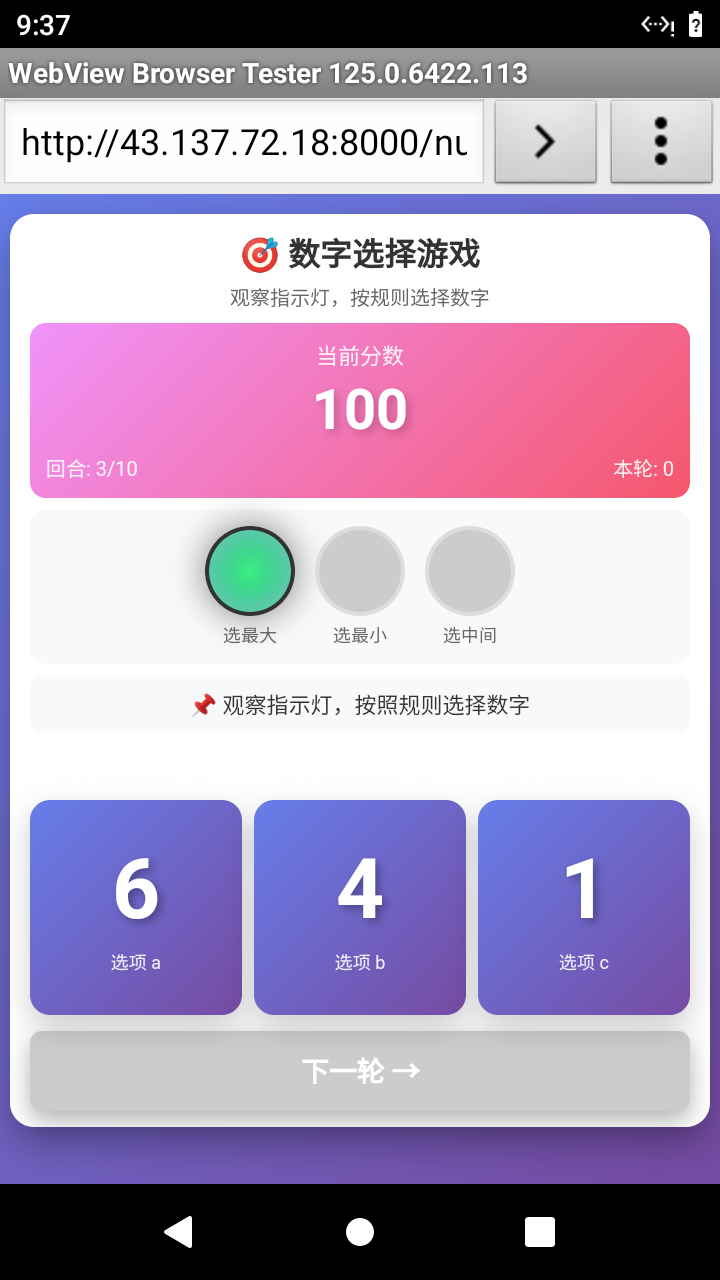

Select the correct number based on the traffic light color.
Answer: 0